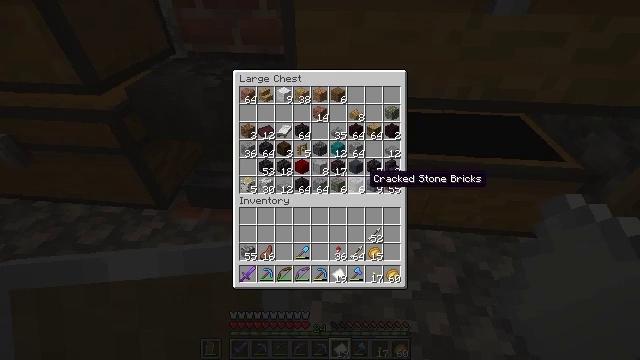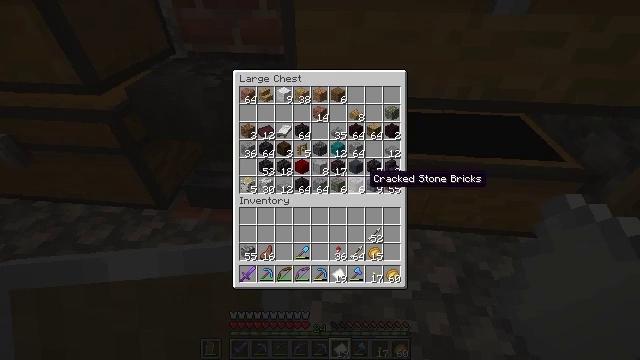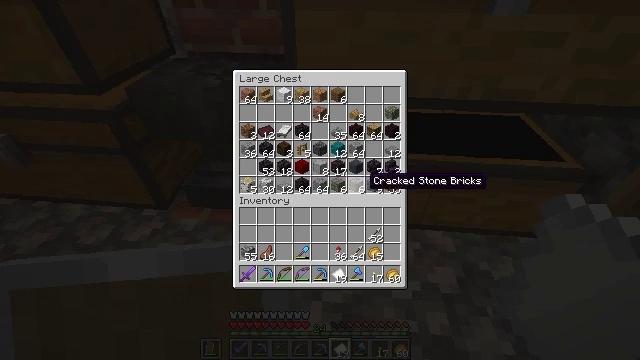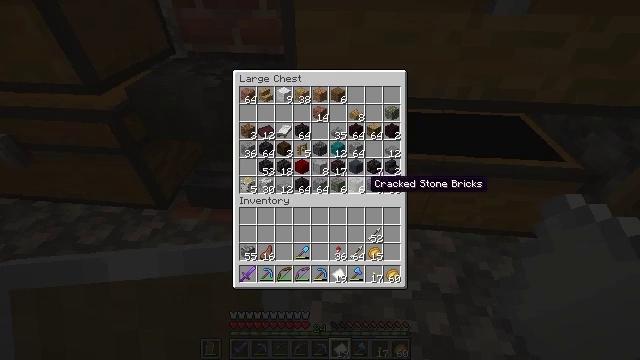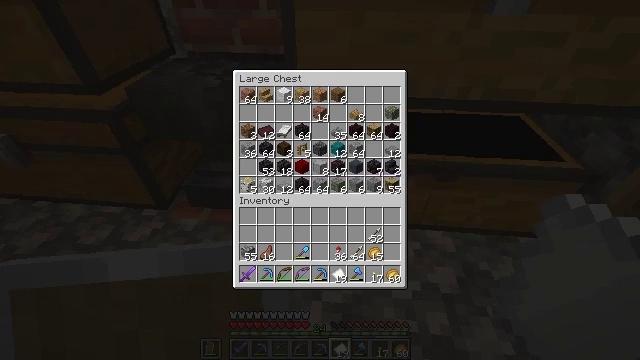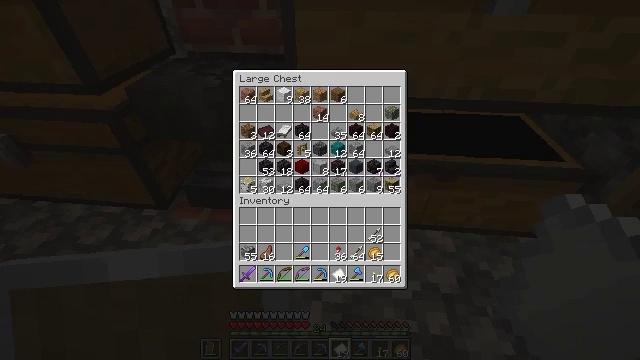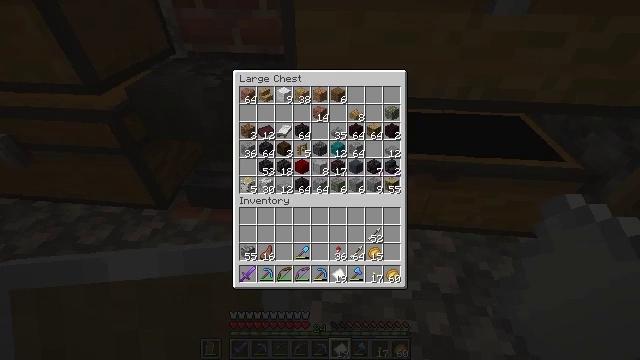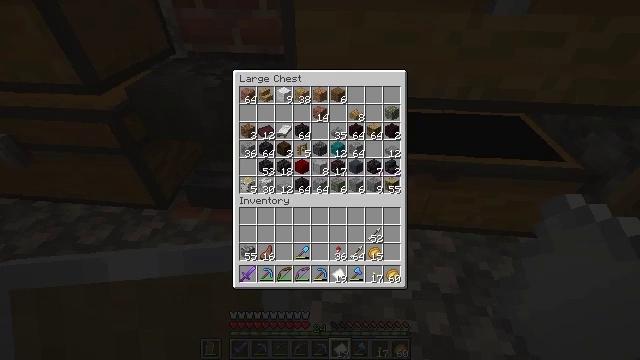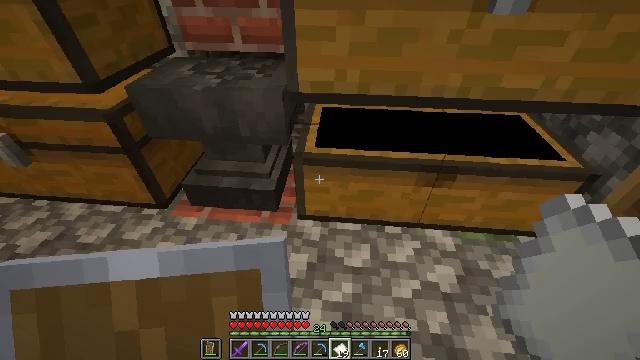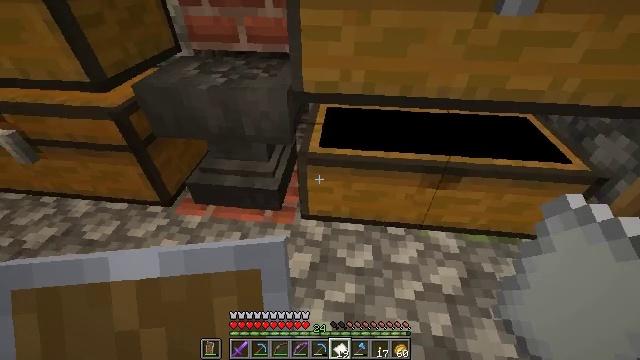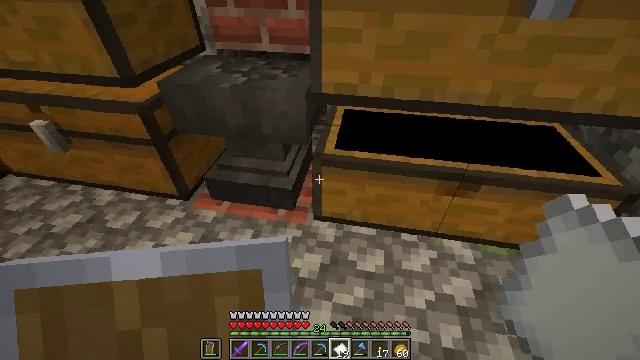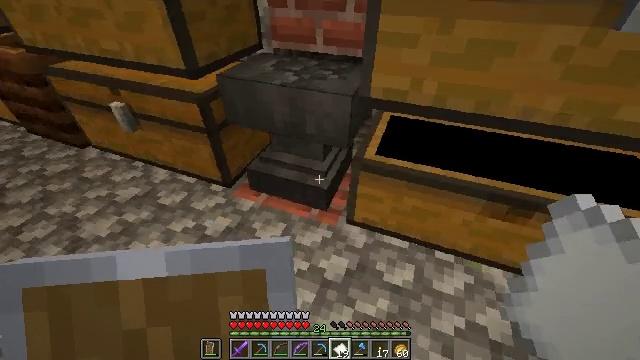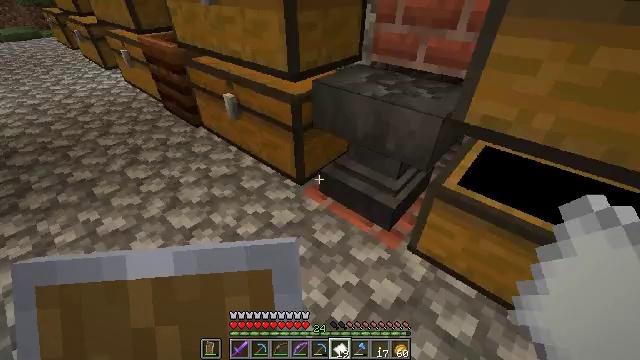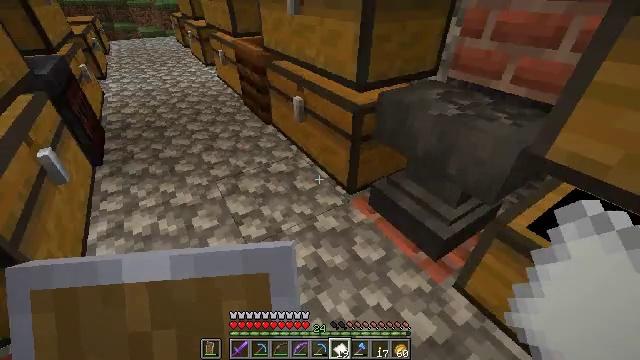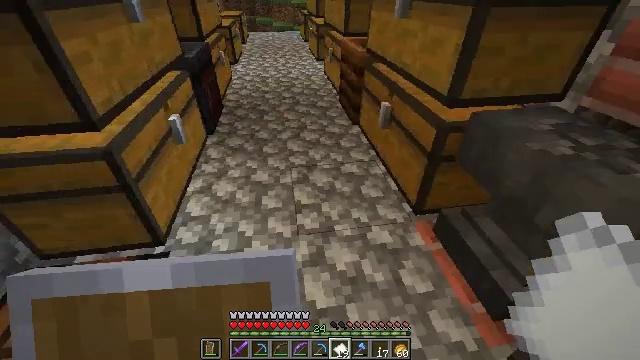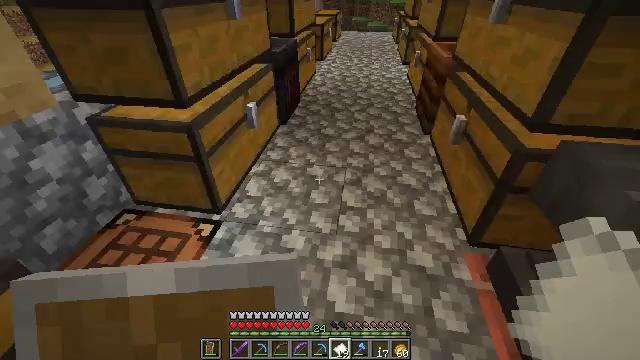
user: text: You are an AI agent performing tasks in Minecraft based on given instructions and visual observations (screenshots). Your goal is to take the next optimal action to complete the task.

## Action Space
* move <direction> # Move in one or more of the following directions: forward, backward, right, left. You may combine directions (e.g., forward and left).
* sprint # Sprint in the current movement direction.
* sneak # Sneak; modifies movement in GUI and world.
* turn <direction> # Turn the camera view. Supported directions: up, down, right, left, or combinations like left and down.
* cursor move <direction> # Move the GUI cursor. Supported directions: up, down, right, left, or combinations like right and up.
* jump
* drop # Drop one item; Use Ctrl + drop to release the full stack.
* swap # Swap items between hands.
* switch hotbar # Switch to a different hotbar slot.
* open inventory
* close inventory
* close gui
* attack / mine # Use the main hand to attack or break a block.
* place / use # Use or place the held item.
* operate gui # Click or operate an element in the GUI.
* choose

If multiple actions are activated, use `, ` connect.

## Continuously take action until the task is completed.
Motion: motion action
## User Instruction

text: Craft a compass.
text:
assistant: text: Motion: no_op
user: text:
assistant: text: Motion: no_op
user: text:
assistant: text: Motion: no_op
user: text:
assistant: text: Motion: no_op
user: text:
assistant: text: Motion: no_op
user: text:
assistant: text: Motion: no_op
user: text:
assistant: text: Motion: no_op
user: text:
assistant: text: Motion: close inventory
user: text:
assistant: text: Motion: turn left, close inventory
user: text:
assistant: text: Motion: turn left
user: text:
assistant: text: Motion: turn left
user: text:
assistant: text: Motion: turn left and up
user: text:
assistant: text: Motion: move right, turn left and up
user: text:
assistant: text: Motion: move right, turn left
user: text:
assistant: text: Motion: move right, turn left
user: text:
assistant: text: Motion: move right, turn left
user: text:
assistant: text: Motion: move forward and move right, turn left
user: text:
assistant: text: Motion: move forward and move right, turn left
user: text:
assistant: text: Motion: move forward and move right, turn left
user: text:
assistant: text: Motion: move forward and move right, turn left
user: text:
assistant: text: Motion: move right, turn left
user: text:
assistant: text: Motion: turn left and down
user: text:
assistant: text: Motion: turn left and down
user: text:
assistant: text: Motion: turn left and down
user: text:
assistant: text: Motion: turn left
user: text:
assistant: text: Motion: no_op
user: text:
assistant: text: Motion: turn down, use / place
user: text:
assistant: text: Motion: use / place
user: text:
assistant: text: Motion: use / place
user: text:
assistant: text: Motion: use / place